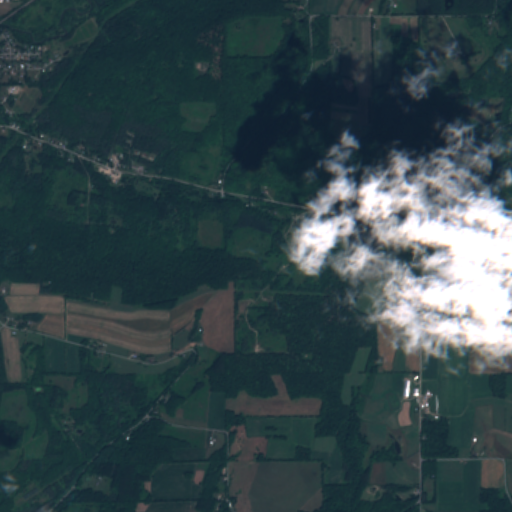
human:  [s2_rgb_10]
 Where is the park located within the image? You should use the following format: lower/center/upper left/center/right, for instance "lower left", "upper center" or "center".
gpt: The park is located in the lower left of the image.
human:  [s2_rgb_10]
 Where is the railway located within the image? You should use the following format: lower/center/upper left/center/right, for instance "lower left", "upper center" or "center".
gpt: The railway is located in the upper left of the image.
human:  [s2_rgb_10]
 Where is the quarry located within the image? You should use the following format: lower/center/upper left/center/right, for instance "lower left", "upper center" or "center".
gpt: There is no quarry in the image.